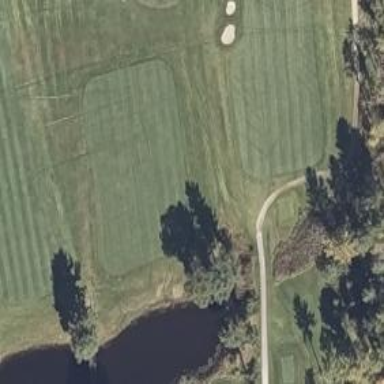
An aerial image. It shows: Golf hole.